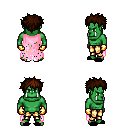
a pixel art fantasy rpg character, male body template, orc, green skin, pink tattered cape, gold greaves, brown bedhead hairstyle, gold gloves, black slippers, four views (front, back, left, right), 2x2 character sprite sheet, small pixel art, hard edges, no anti-aliasing